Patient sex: M
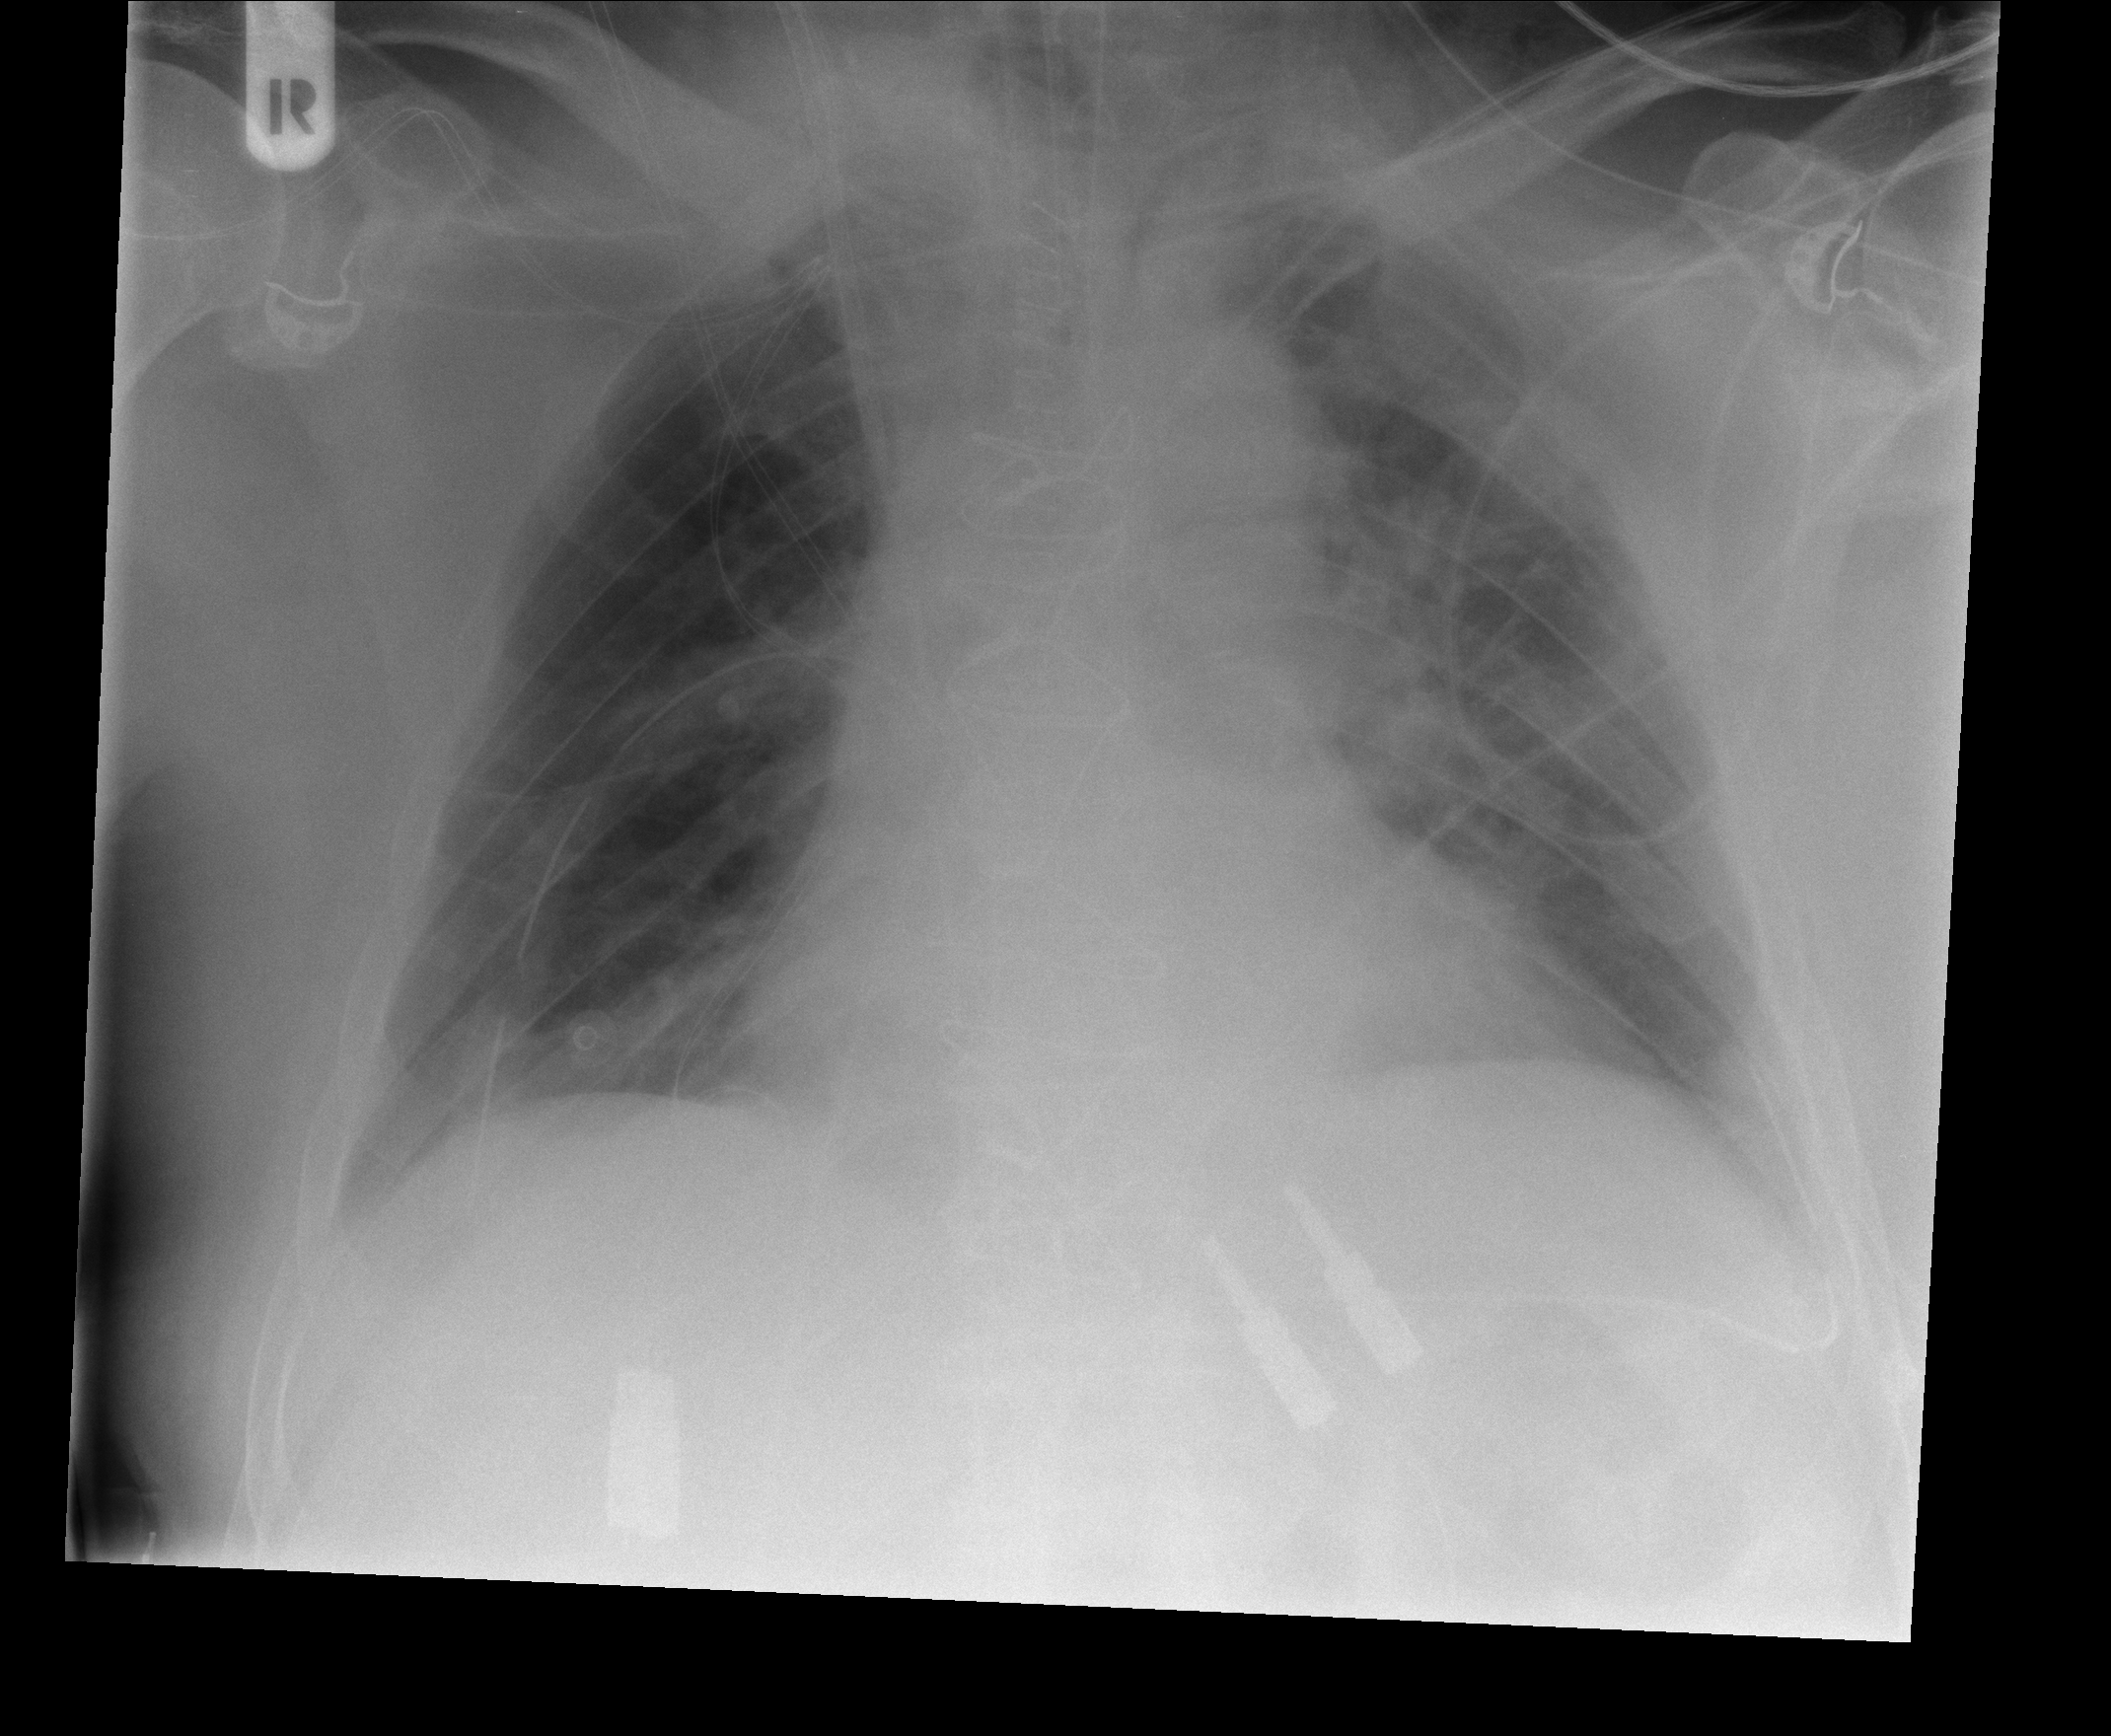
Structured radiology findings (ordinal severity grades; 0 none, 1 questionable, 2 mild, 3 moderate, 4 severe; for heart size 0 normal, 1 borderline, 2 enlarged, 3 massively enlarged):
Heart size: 0
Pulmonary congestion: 2
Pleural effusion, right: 2
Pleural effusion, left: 2
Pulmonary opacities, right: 2
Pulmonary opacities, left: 3
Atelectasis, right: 2
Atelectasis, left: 2